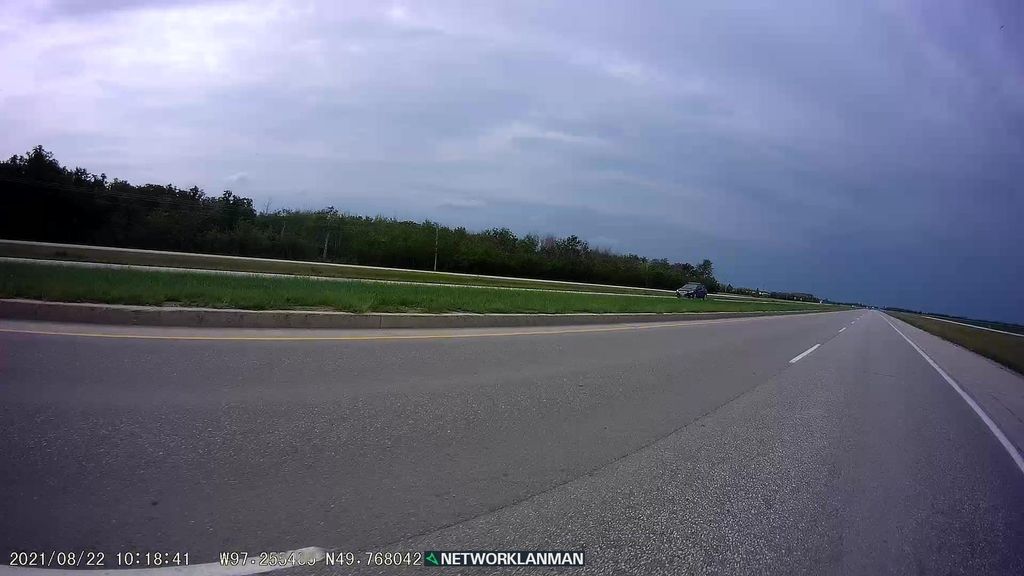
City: winnipeg